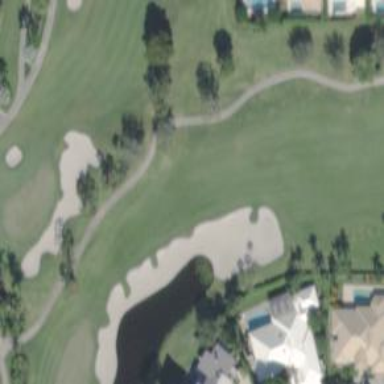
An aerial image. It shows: Sandy area is golf bunker.